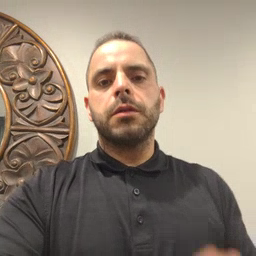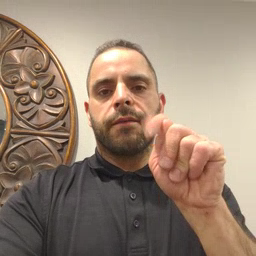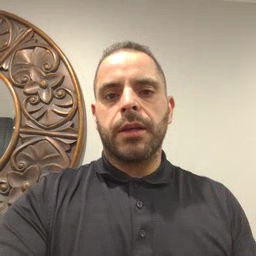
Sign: TV